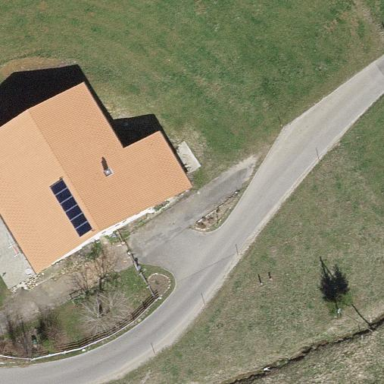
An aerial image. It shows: Farm building.